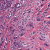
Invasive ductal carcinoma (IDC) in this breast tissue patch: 1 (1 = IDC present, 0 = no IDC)